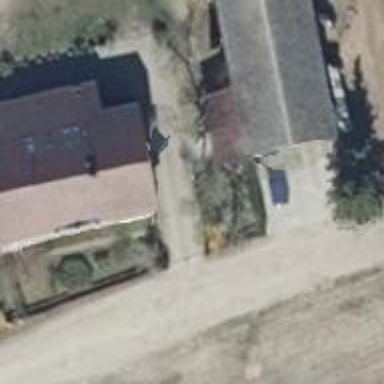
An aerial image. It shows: Flat-roofed house.